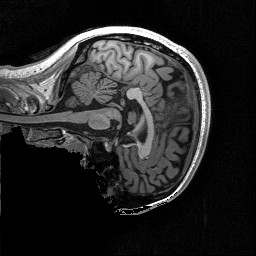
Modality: T1w
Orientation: sagittal